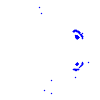
Particle: kaon